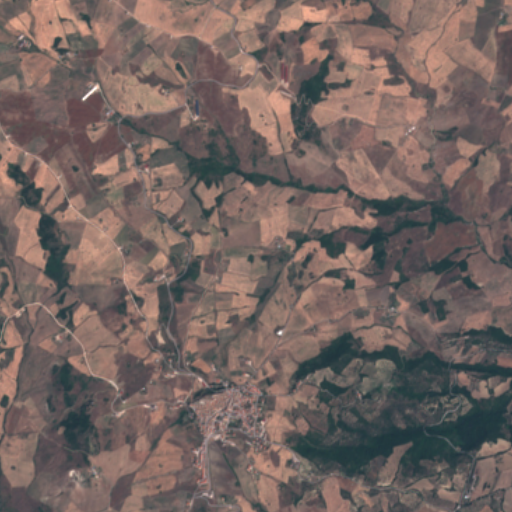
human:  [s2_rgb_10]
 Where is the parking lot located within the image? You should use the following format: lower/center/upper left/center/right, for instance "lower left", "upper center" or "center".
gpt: The parking lot is located in the lower center of the image.
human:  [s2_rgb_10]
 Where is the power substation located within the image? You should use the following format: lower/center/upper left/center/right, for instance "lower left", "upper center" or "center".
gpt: The power substation is located in the lower center of the image.
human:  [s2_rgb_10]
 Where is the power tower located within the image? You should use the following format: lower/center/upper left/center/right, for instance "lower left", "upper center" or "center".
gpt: The power tower is located in the lower right of the image.
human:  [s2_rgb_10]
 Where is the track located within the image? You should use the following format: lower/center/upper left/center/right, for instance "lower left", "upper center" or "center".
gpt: There is no track in the image.